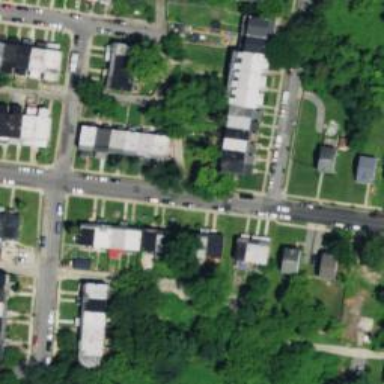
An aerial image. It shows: Neighborhood.